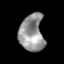
Tissue: prostate
Cell type: T cells
Senescence score: 0.2871
Nuclear area (px): 887
Mean DAPI intensity: 148.742